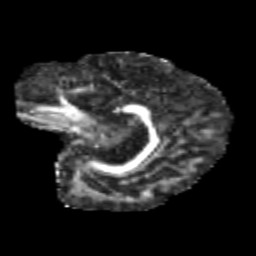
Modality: FA
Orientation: sagittal
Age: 11
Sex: male
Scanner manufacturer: siemens
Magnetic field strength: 3 T
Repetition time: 3.8 s
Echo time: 0.07 s